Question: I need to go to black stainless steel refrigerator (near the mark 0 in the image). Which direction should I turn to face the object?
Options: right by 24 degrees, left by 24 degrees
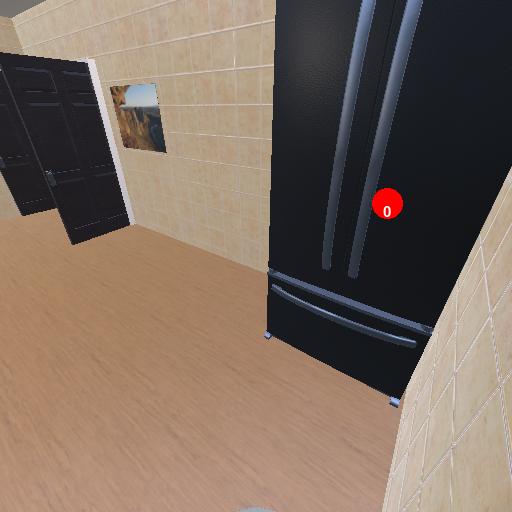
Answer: right by 24 degrees